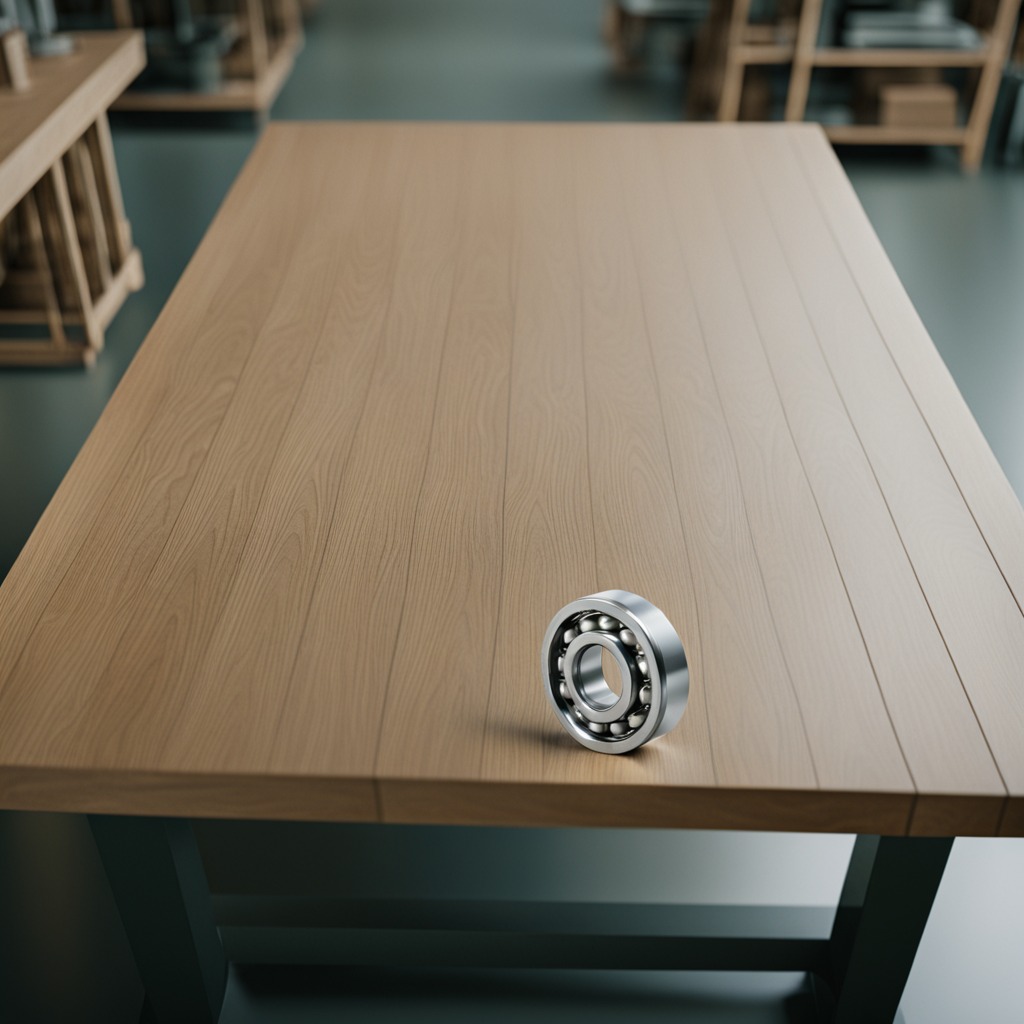
A metal ball bearing is lying on the workbench inside a coastal fishing gear workshop.